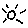
Label: sun